Aerial crown-view tile of a tropical tree (Barro Colorado Island, Panama), acquired 20250317:
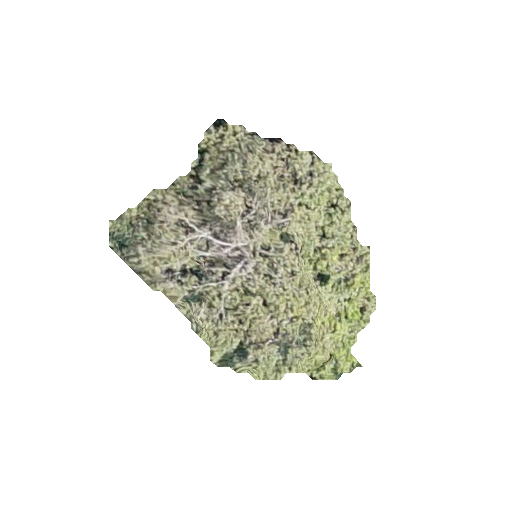
Species: Luehea seemannii
GBIF accepted scientific name: Luehea seemannii
Crown area: 66.137 m²